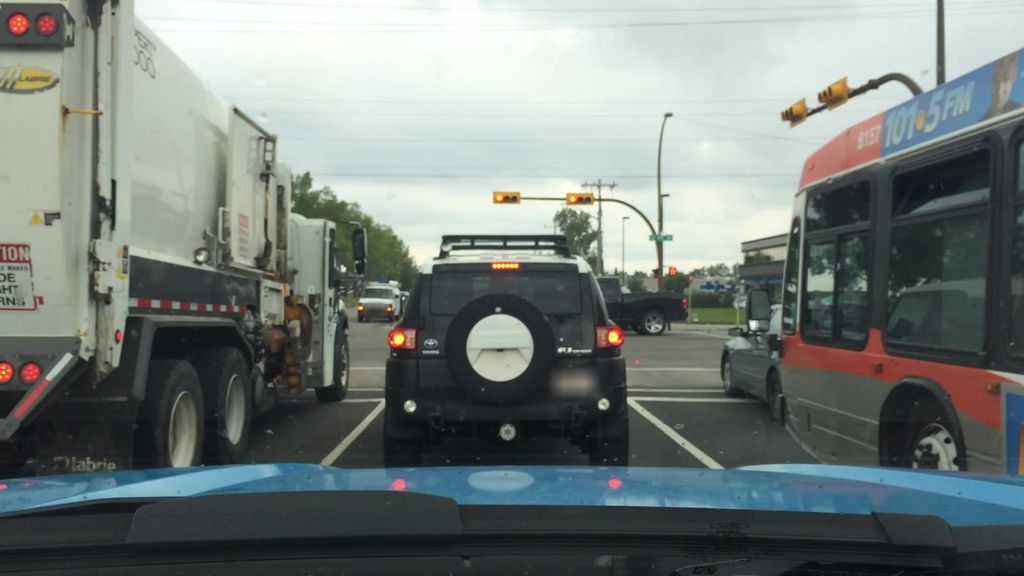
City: calgary